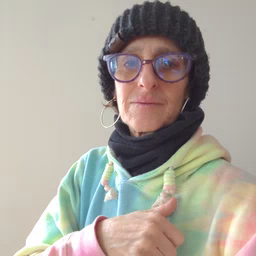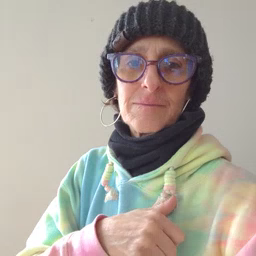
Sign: mouse